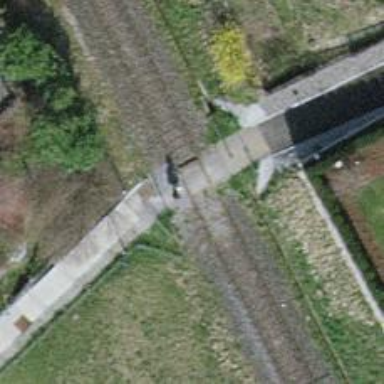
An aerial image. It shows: Uncontrolled railway crossing.